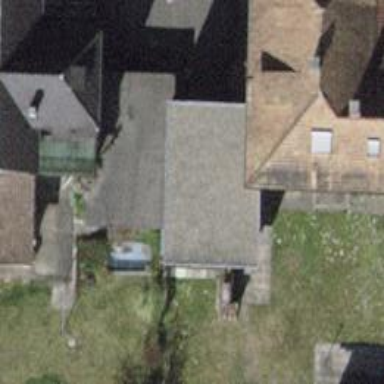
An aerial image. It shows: Detached building with tiled roof.